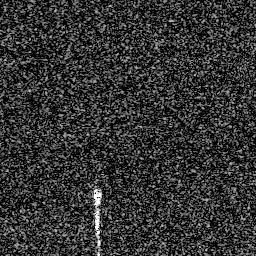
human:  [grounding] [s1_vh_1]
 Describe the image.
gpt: In the satellite image, there is  <ref>1 medium ship </ref> <box>[[34, 71, 42, 91, 0]]</box> located at bottom.